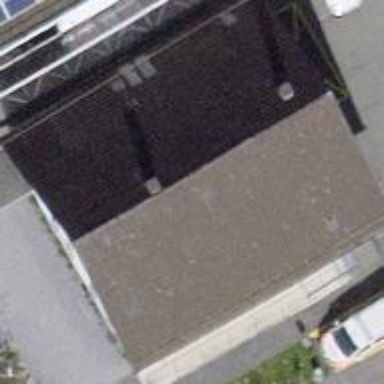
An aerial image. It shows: Police facility.